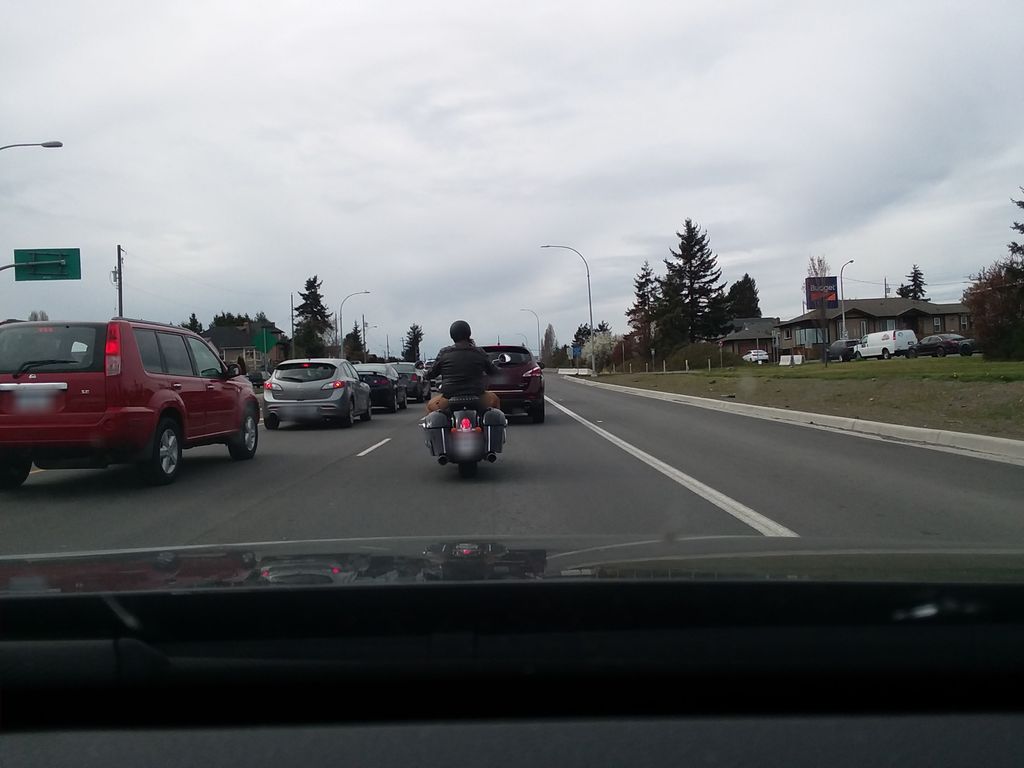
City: victoria